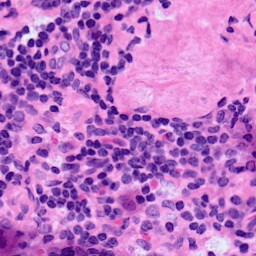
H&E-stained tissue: LymphNode